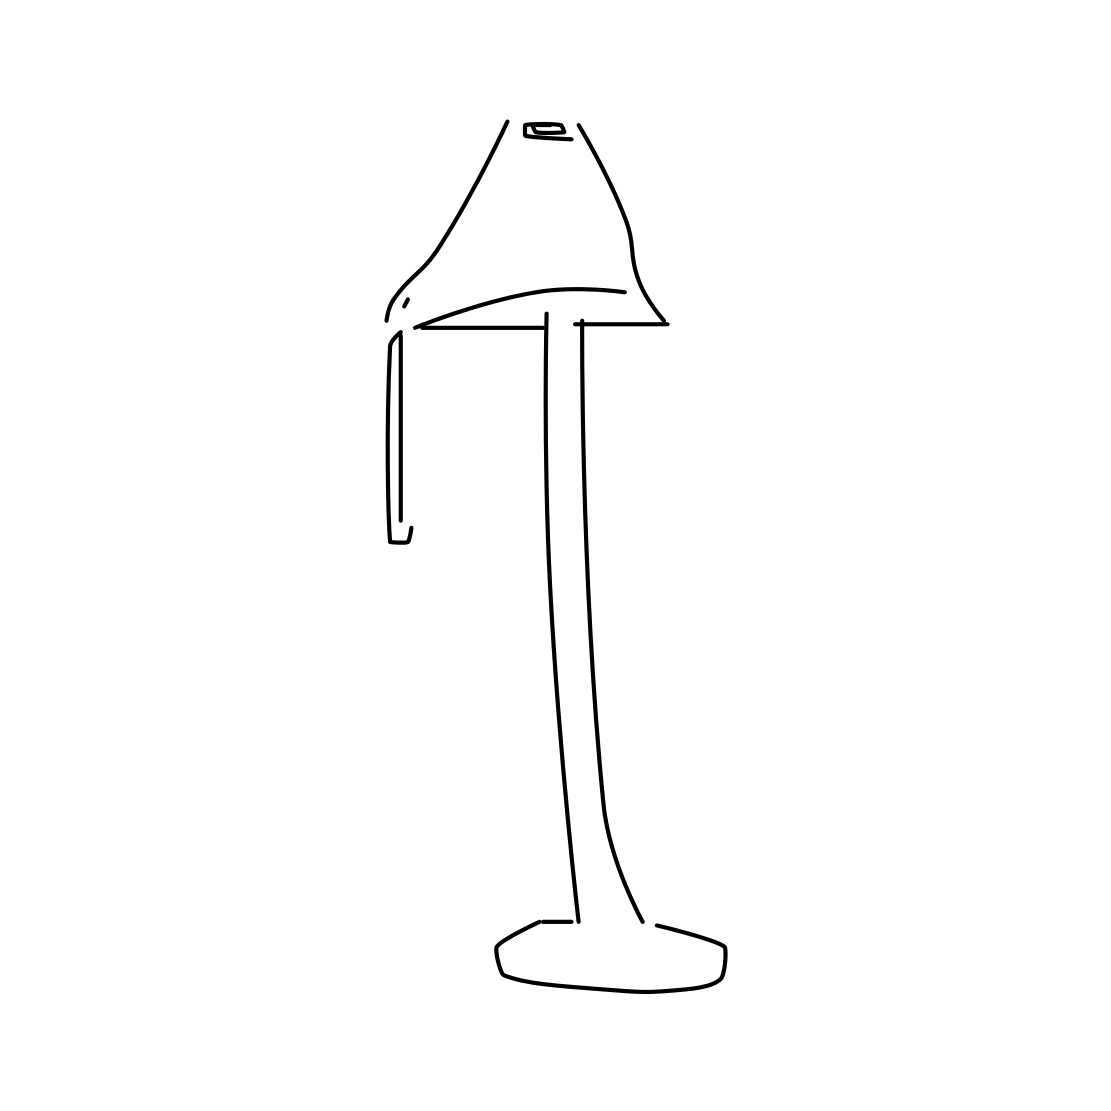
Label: floor lamp